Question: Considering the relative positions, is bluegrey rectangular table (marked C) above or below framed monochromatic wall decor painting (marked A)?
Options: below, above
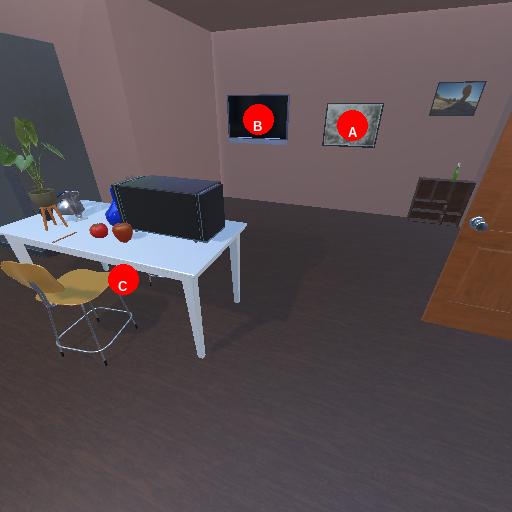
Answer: below